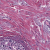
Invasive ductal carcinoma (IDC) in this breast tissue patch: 0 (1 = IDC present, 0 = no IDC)